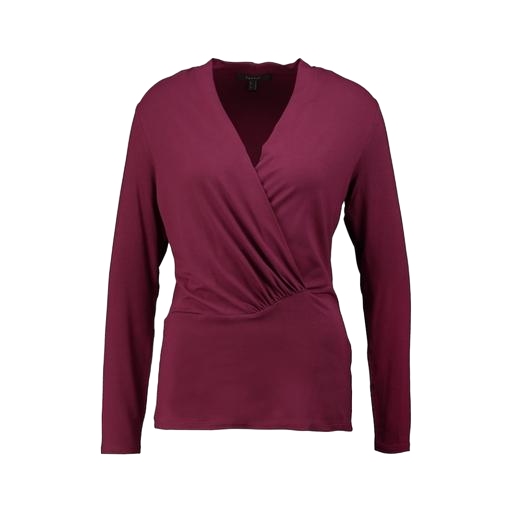
purple faux-wrap jersey shirt, long-sleeve top, purple wrap front tea blouse, white background